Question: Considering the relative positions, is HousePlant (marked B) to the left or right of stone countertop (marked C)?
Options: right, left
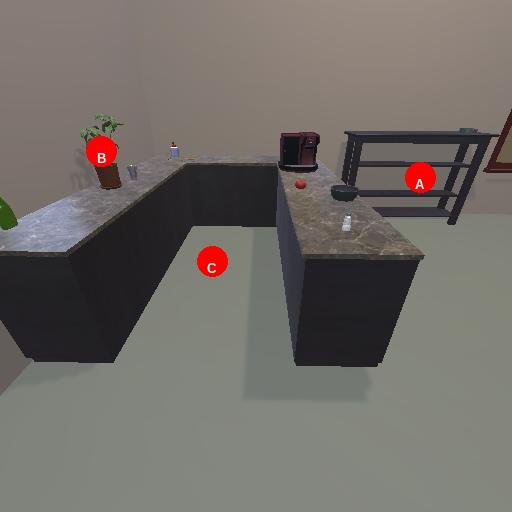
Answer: right